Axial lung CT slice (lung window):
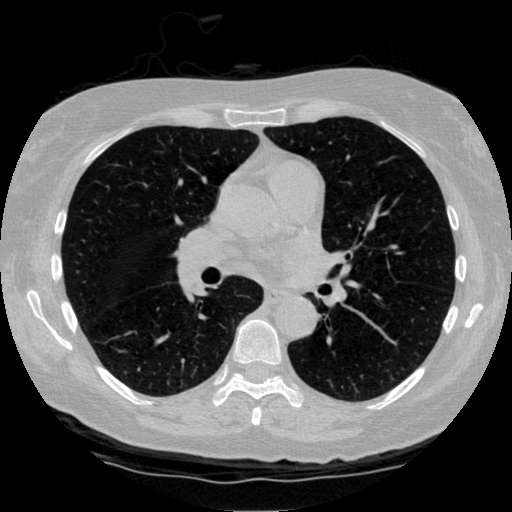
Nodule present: no